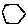
Label: hexagon